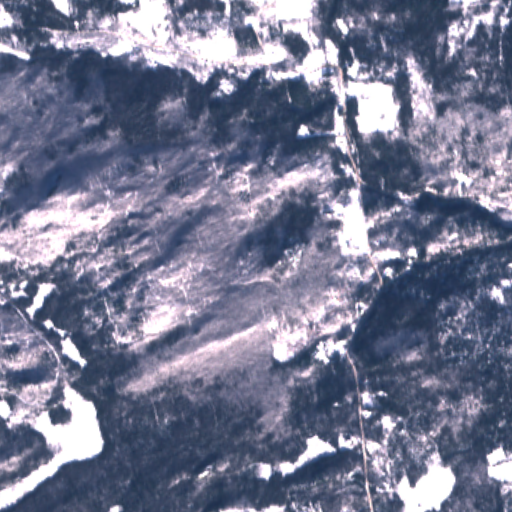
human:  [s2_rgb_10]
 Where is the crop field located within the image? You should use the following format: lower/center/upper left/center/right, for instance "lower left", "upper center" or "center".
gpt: The crop field is located in the upper left of the image.
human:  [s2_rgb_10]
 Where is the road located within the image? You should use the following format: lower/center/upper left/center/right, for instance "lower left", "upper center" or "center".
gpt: There is no road in the image.